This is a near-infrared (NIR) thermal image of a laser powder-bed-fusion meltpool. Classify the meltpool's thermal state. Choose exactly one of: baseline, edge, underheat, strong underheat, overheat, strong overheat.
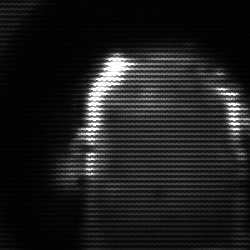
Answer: baseline